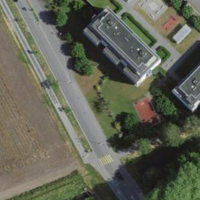
EUNIS habitat code: 54
Species observed at this site:
Lythrum salicaria
Corylus avellana